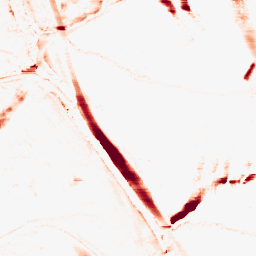
Category: morphological
Decomposition family: morphological_rect
Decomposition parameters: operation: opening
width: 20
height: 5
Upsampling method: quintic
Upsampling parameters: scale: 4
Upsampling scale: 4